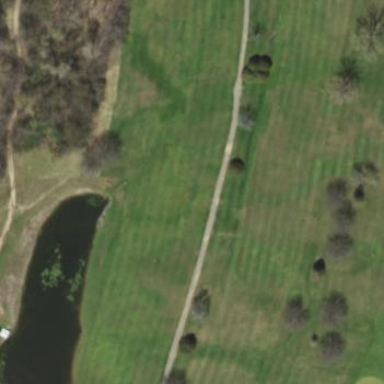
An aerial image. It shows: Grassy area designated as golf fairway.